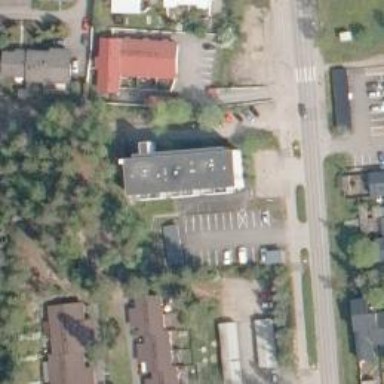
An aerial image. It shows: Kindergarten.